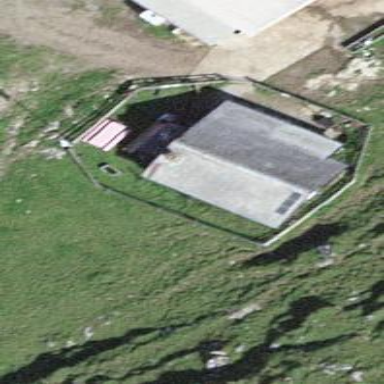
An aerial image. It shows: Hut.